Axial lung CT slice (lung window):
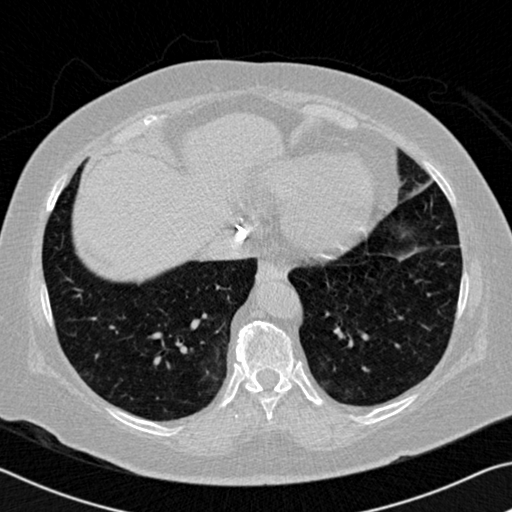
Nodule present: no